九年级 · 组合几何学
如图, 在 $\triangle A B C$ 中, $A D$ 平分 $\angle B A C$, 点 $E$ 在 $A C$ 上, 且 $\angle E A D=\angle A D E$.

(1)求证: $\triangle D C E \sim \triangle B C A$;

(2)若 $A B=6, A C=8$, 求 $\frac{B D}{C D}$ 的值.

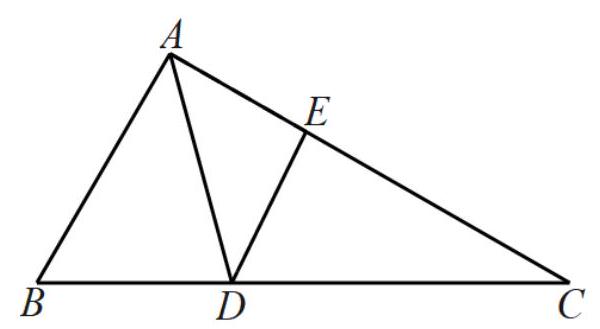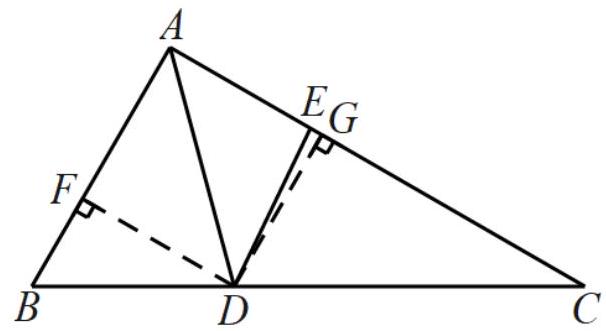
答案:  (1)见解析

(2) $\frac{B D}{C D}=\frac{3}{4}$.

解析: (1) 已知 $A D$ 平分 $\angle B A C$, 可得 $\angle B A D=\angle D A C$, 再由 $\angle E A D=\angle A D E$, 可得 $\angle B A D=\angle A D E$, 即可得 $D E / / A B$, 从而得 $\triangle D C E \sim \triangle B C A$;

(2) 作 $D F \perp A B$ 于点 $F, D G \perp A C$ 于点 $G$, 利用角平分线的性质得到 $D F=D G$, 再利用三角形面积公式求得 $\frac{S_{\triangle A D B}}{S_{\triangle A D C}}=\frac{3}{4}$, 据此即可求解.

【详解】(1) 证明: $\because A D$ 平分 $\angle B A C$,

$\therefore \angle B A D=\angle D A C$,

$\because \angle E A D=\angle A D E$,

$\therefore \angle B A D=\angle A D E$,

$\therefore D E / / A B$,

$\therefore \triangle D C E \sim \triangle B C A ;$

(2) 解: 作 $D F \perp A B$ 于点 $F, D G \perp A C$ 于点 $G$,

$\because A D$ 平分 $\angle B A C$,

$\therefore D F=D G$,

$\therefore \frac{S_{\triangle A D B}}{S_{\triangle A D C}}=\frac{\frac{1}{2} A B \times D F}{\frac{1}{2} A C \times D G}=\frac{A B}{A C}=\frac{6}{8}=\frac{3}{4}$,

$\because \frac{S_{\triangle A D B}}{S_{\triangle A D C}}=\frac{B D}{C D}$,

$\therefore \frac{B D}{C D}=\frac{3}{4}$.

【点睛】本题考查了相似三角形的判定、平行线的判定和性质、角平分线的性质, 掌握“角
平分线上点到角两边的距离相等"是解题的关键.